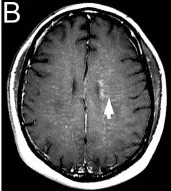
Brain magnetic resonance images before . T1-weighted images following intravenous gadolinium administration in the. Axial.
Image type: radiology (mri)